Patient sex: F
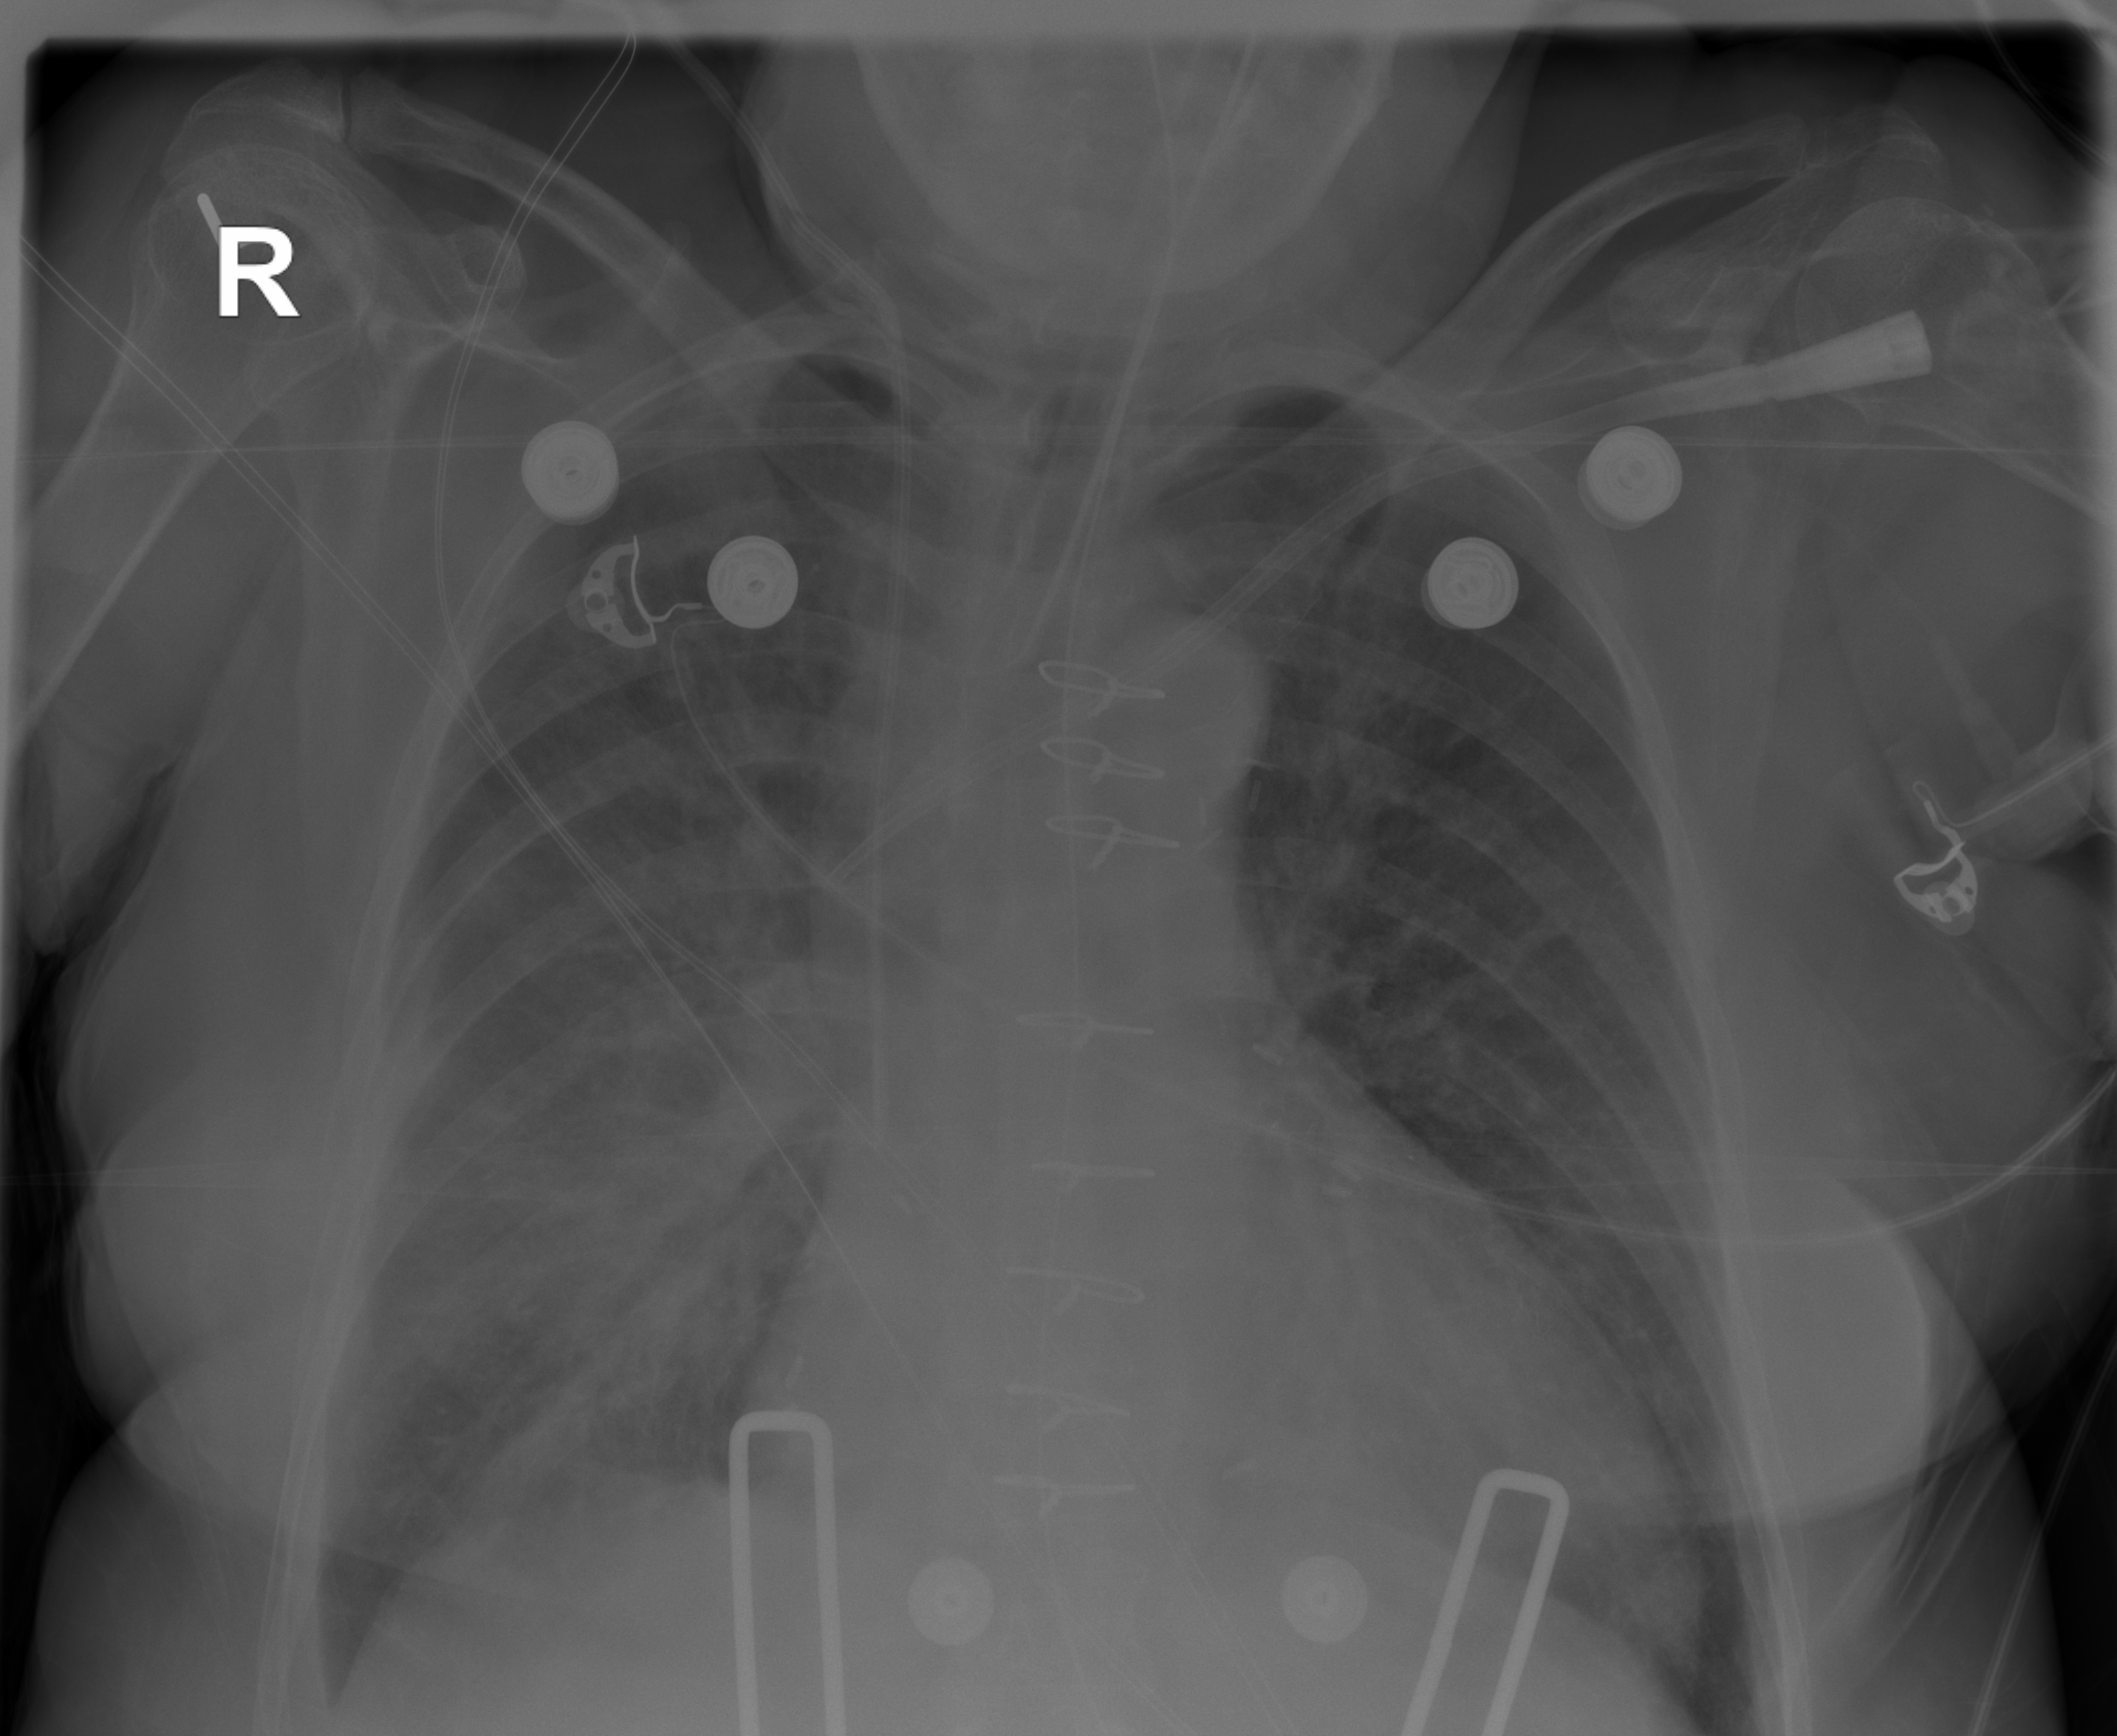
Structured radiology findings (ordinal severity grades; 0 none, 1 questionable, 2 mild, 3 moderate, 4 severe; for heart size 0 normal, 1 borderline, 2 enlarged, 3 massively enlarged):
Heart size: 2
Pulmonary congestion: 2
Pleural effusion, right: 0
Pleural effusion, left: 0
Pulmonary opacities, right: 3
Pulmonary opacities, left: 2
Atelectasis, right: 2
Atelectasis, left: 2